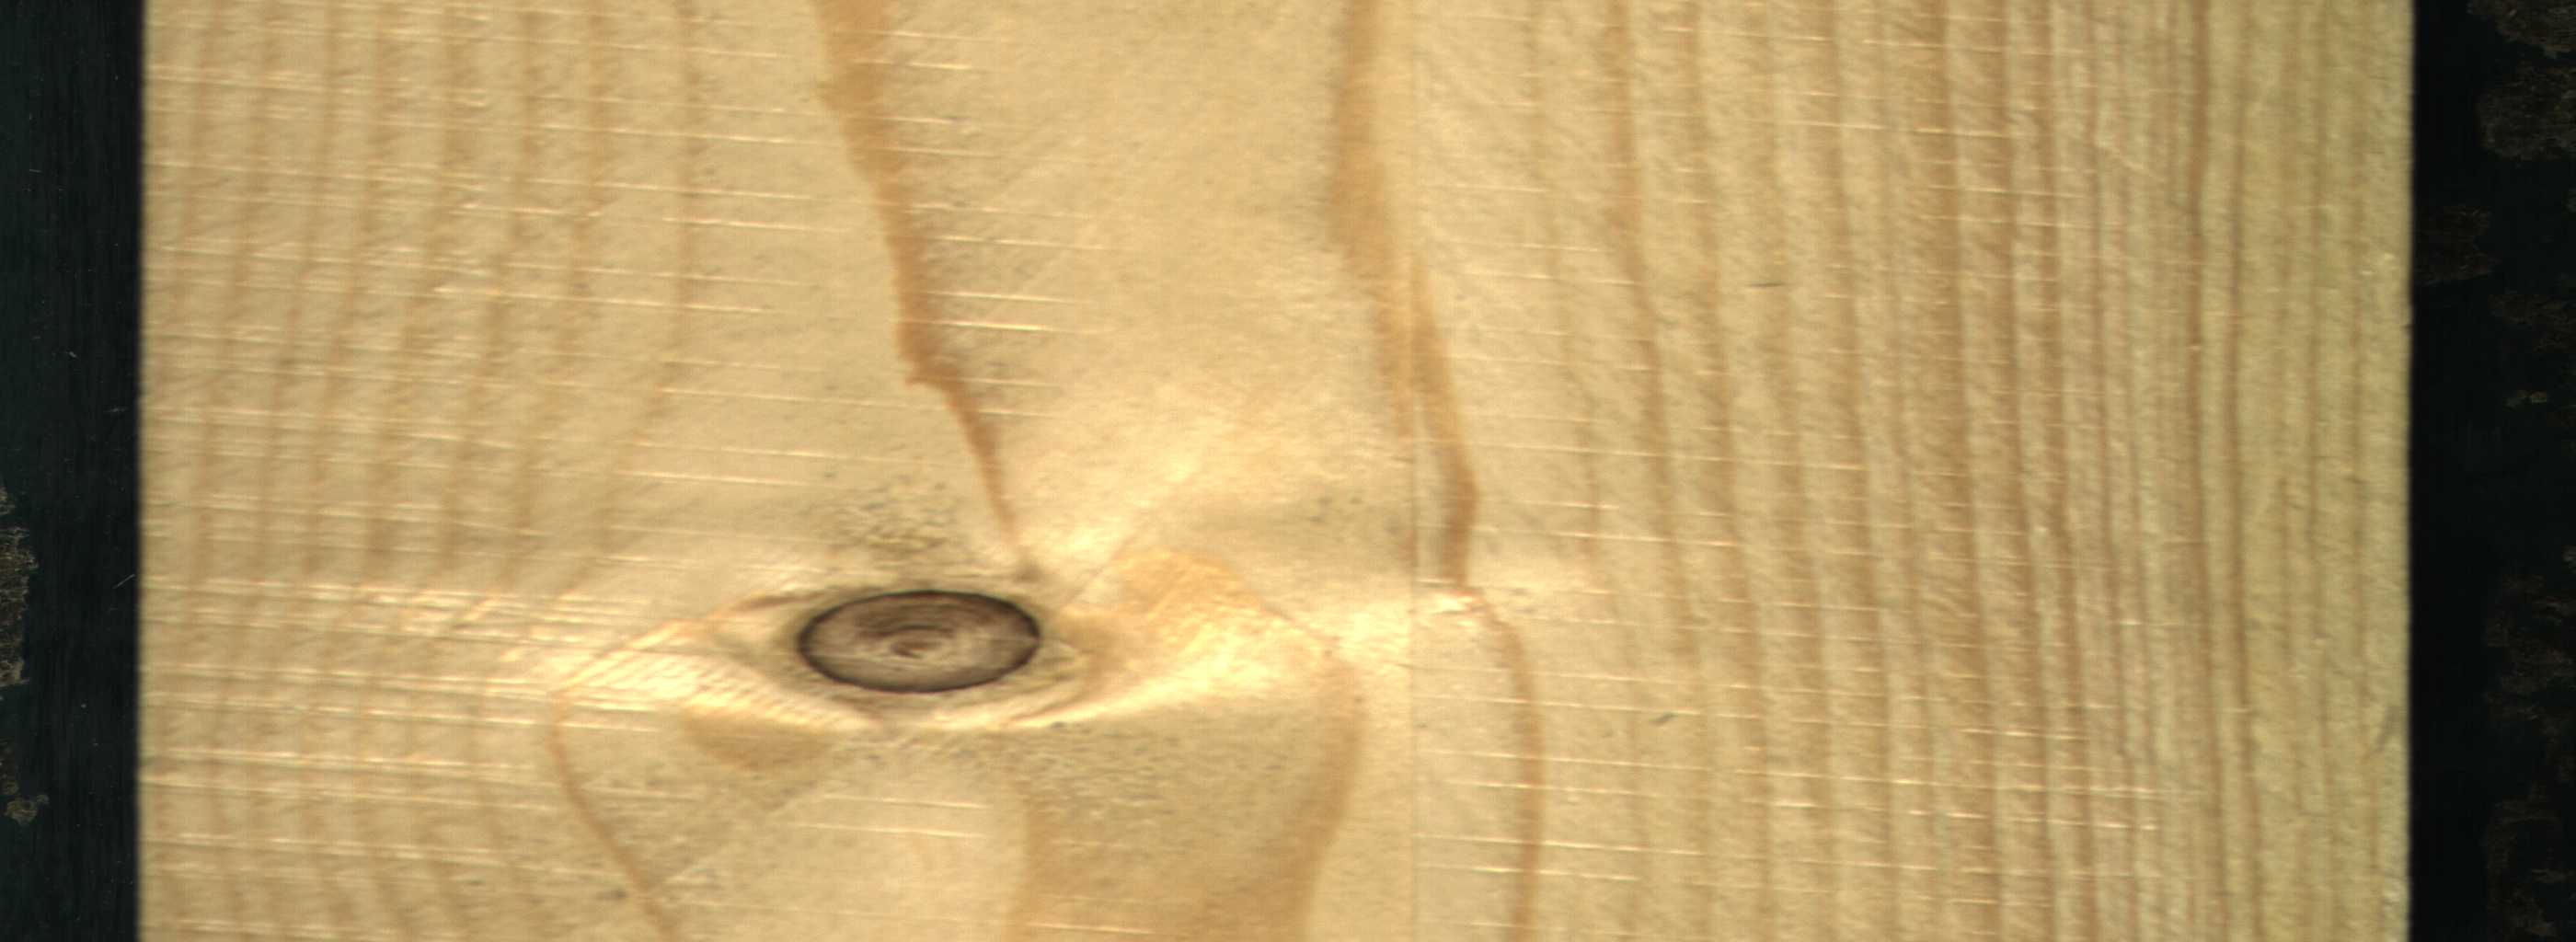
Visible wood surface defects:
Dead_Knot